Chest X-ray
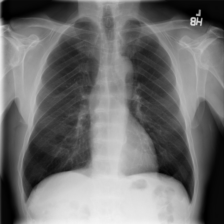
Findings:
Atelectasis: negative
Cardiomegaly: negative
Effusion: negative
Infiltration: negative
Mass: negative
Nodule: negative
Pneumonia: negative
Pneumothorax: negative
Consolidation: negative
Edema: negative
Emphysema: negative
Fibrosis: negative
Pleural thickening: negative
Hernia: negative